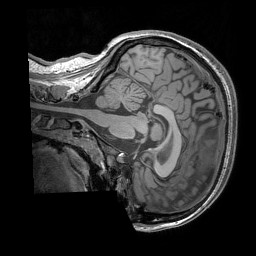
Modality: T1w
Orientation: sagittal